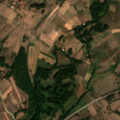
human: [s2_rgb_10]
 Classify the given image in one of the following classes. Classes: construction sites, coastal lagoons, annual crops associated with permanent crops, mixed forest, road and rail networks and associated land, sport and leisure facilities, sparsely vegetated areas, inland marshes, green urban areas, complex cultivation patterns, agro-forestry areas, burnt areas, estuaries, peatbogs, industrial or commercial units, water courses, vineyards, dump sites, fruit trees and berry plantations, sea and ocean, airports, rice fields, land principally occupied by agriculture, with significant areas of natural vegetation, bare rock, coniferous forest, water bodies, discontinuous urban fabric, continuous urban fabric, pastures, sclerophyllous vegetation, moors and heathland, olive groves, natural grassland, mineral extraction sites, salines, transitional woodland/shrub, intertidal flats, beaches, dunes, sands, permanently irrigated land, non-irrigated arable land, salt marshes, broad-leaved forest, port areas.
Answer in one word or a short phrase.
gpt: non-irrigated arable land, complex cultivation patterns, land principally occupied by agriculture, with significant areas of natural vegetation, broad-leaved forest, transitional woodland/shrub